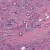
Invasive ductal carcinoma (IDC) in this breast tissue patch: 1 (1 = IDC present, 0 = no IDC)